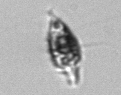
Label: Oxytoxum